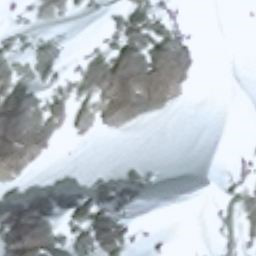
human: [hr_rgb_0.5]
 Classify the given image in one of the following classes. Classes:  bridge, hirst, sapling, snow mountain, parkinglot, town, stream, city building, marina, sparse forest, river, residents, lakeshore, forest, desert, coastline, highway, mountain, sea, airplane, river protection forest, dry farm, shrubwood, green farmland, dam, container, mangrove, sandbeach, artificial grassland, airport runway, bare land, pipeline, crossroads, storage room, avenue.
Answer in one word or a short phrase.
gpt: snow mountain